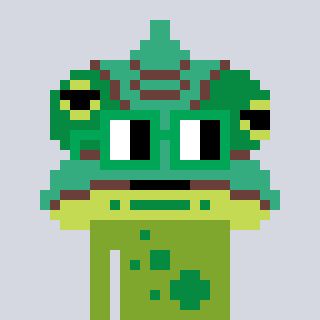
a pixel art character with square green glasses, a chameleon-shaped head and a slimegreen-colored body on a cool background